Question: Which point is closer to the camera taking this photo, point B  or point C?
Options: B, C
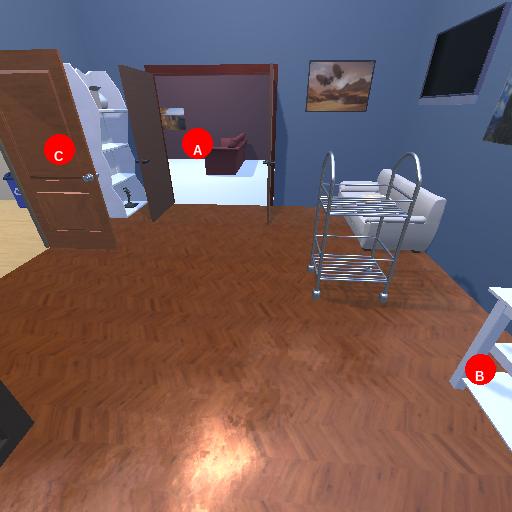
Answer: B